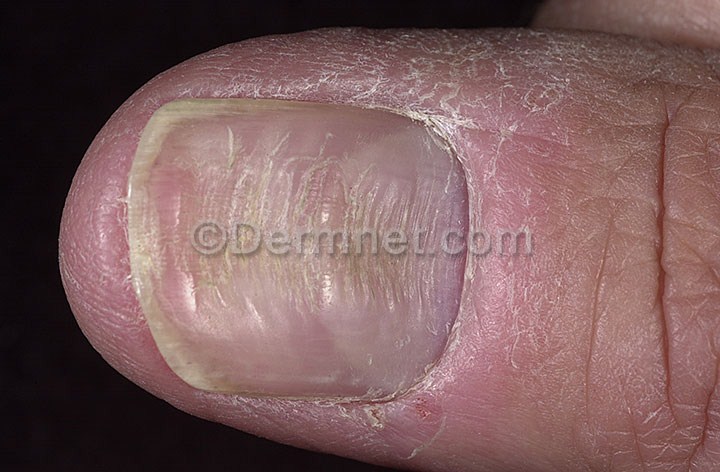
Disease: Nail Fungus and other Nail Disease